Question: so Im practicing coding in python. My question is this "So I make program that add all the number that enter by a user but the output of the program is not the sum of all the numbers that the user enter.

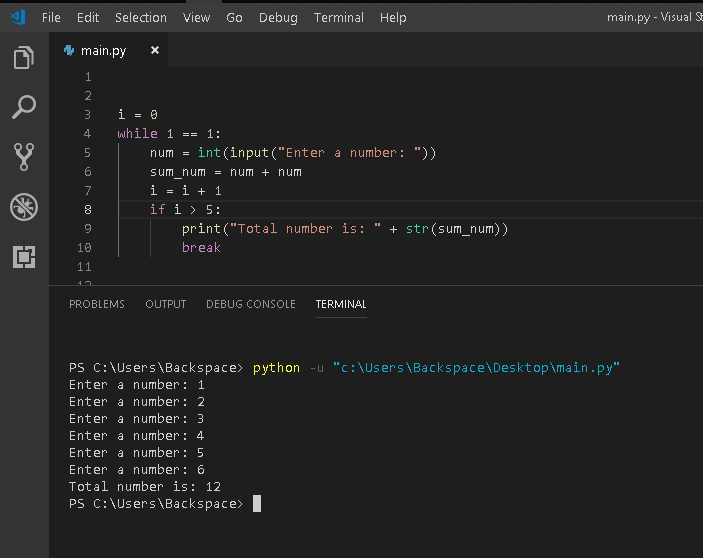
Answer: first sum_num need a initial value
'''
sum_num = 0
'''
and, change sum_num in loop every time is needed:
'''
sum_num = sum_num + num
'''
all code based at yours:
'''
i = 0
sum_num = 0
while 1 == 1:
num = int(input('enter a number :'))
sum_num = sum_num + num
i = i + 1
if i > 5:
print('Total number is :' + str(sum_num))
break
'''
if it's helpful , pls accept it.